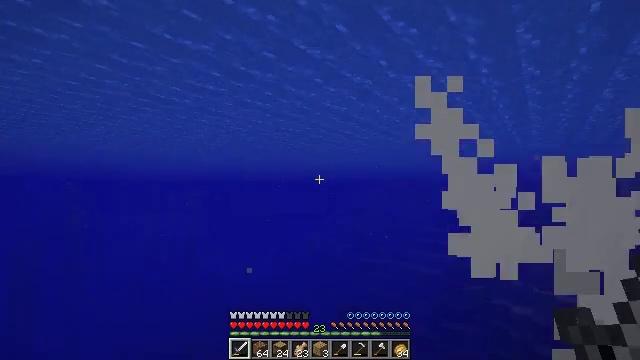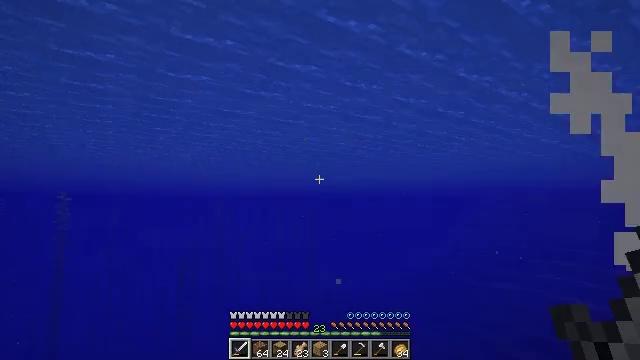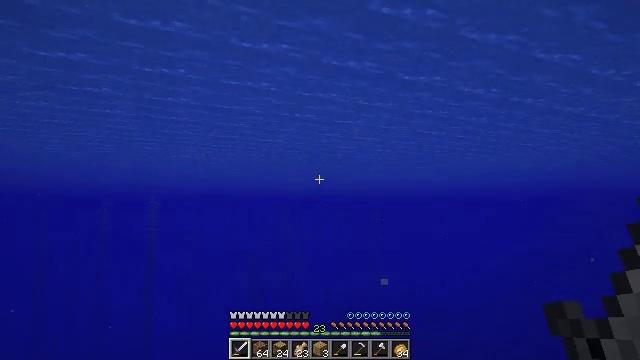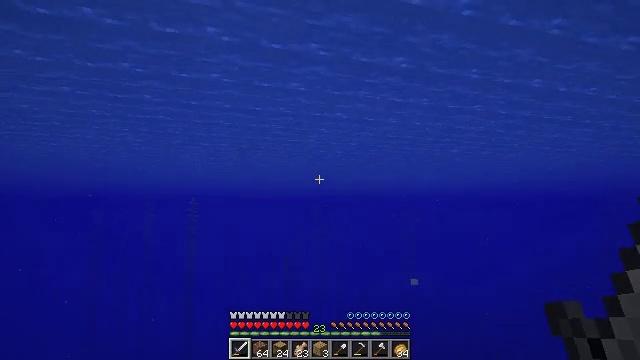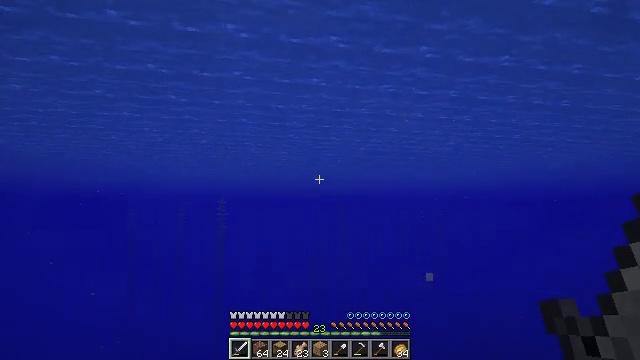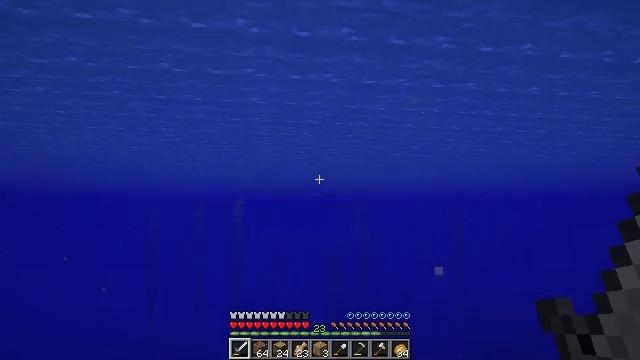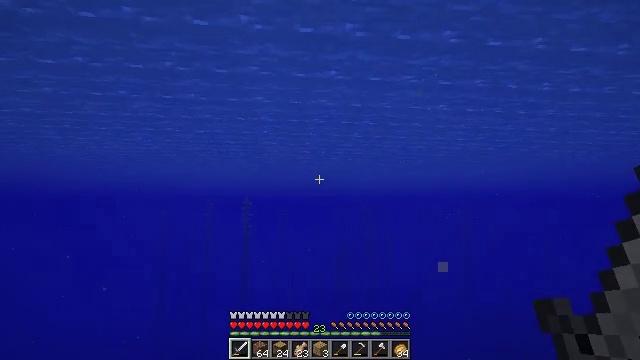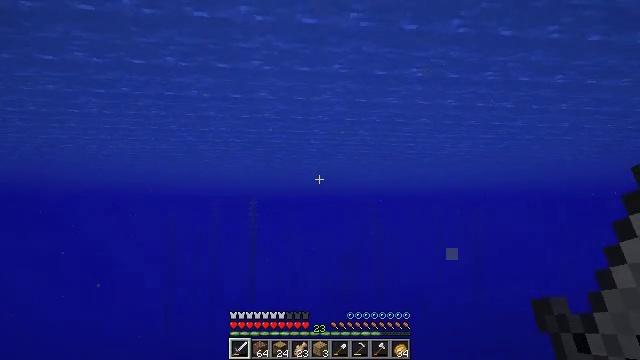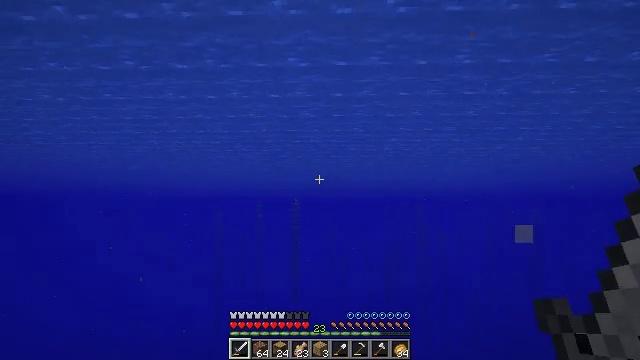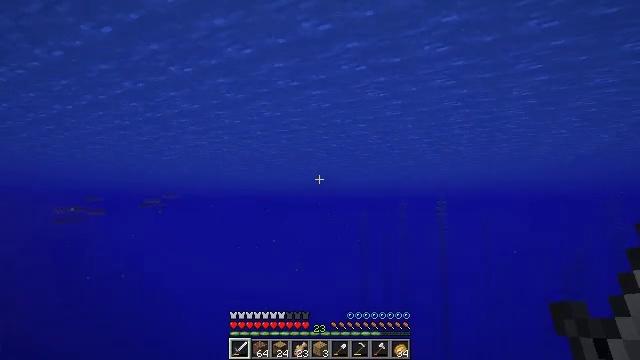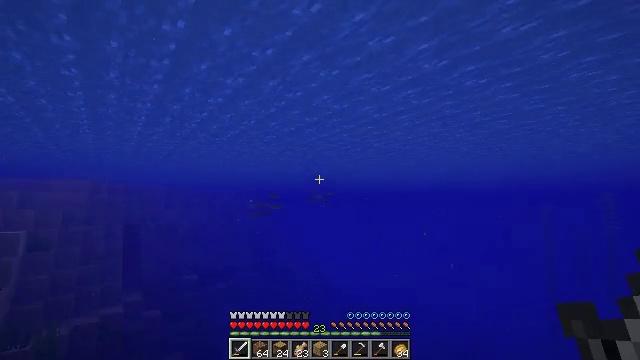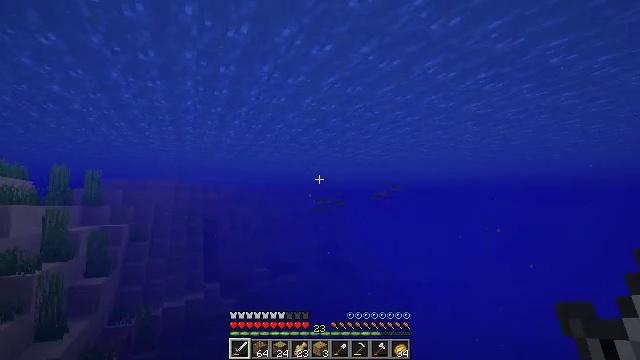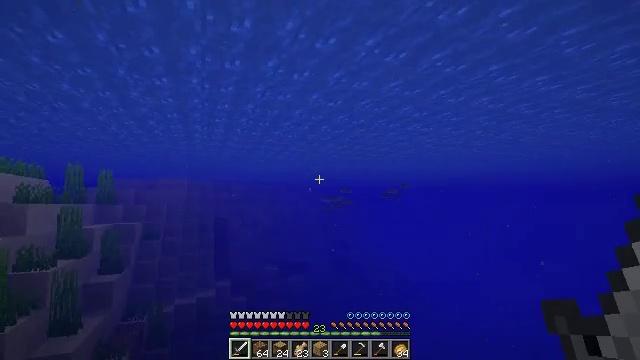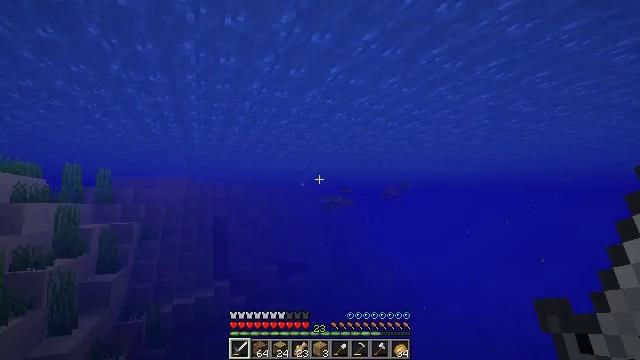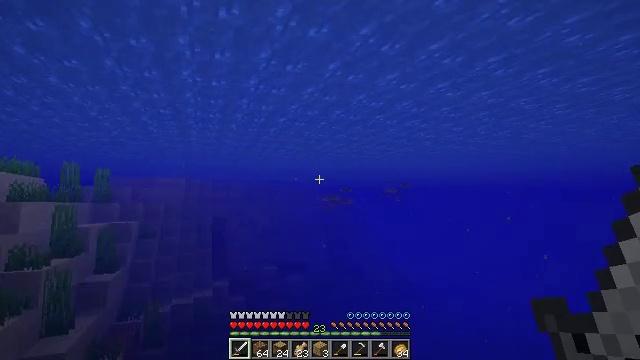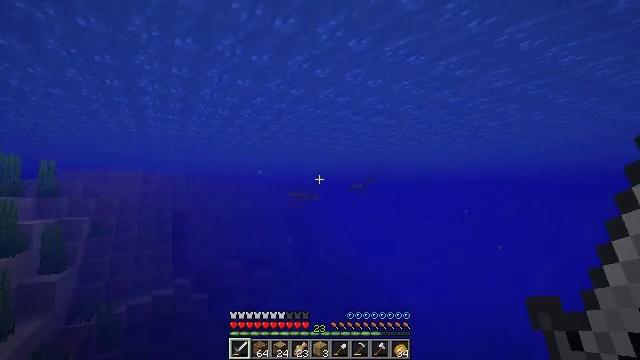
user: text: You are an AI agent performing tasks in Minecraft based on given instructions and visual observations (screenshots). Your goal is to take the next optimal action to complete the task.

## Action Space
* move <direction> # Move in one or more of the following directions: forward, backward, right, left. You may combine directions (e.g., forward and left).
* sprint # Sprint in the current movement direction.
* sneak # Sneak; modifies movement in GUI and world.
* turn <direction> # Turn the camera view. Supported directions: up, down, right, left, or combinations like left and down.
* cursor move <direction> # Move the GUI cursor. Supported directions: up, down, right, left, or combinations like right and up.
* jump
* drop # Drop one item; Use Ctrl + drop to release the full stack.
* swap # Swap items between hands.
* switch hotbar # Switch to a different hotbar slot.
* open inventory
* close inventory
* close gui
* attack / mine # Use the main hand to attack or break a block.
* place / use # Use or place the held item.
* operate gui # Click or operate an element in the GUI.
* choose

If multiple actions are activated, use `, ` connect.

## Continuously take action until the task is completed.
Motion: motion action
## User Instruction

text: Hunt a cod.
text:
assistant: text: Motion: move forward, turn left and up
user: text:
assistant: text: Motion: move forward, turn left
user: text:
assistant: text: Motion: move forward, turn left
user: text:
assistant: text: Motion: move forward, turn left
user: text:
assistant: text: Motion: move forward, turn left
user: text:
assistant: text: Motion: move forward, turn left
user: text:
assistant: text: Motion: move forward, turn left
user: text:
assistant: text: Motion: move forward, turn left
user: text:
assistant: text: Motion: move forward, turn left
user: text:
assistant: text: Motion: move forward, turn left and down
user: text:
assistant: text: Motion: move forward, turn left
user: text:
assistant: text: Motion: move forward, turn left
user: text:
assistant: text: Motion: move forward
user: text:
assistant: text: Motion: move forward
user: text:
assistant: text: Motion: move forward, turn right
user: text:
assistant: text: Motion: move forward, turn right and down
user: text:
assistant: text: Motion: move forward, turn right
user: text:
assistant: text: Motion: move forward
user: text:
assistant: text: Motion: move forward
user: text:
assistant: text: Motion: move forward
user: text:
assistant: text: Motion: move forward
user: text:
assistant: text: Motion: move forward
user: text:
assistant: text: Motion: move forward, turn left
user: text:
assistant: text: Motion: move forward, sprint, turn left
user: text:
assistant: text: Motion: move forward, sprint, turn left
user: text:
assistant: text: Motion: move forward, sprint, turn left
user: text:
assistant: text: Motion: move forward, sprint
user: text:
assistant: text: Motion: move forward, sprint
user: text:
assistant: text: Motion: move forward
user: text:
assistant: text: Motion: move forward